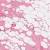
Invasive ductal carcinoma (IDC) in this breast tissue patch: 0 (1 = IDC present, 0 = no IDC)